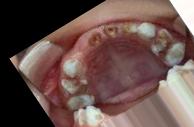
Condition: Caries